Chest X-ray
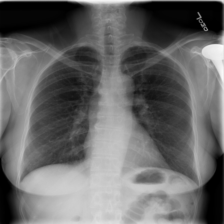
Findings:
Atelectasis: negative
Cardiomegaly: negative
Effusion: negative
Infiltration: negative
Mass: negative
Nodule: negative
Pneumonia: negative
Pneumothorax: negative
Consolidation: negative
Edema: negative
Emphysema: negative
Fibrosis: negative
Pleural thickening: negative
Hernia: negative